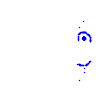
Particle: electron